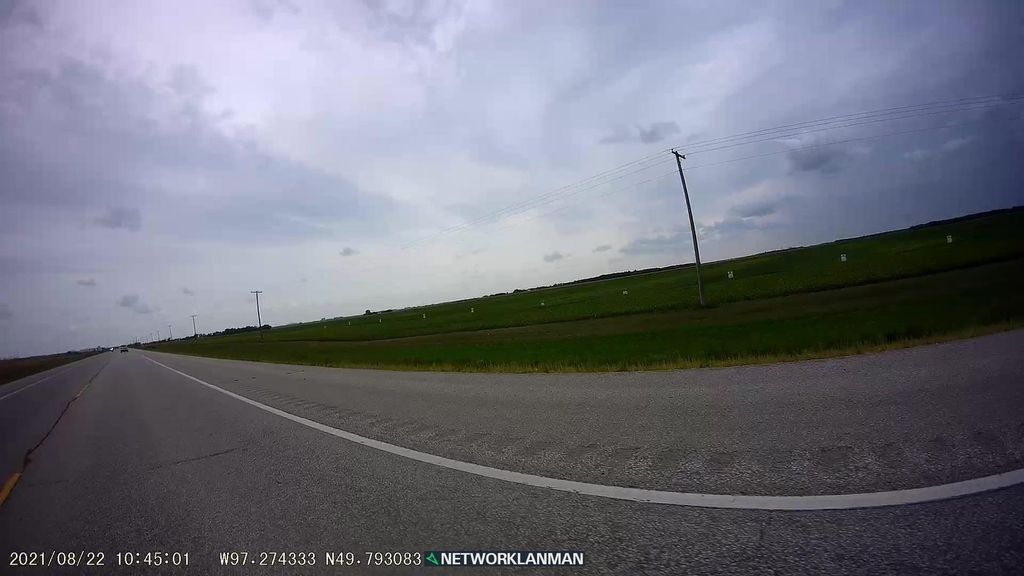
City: winnipeg